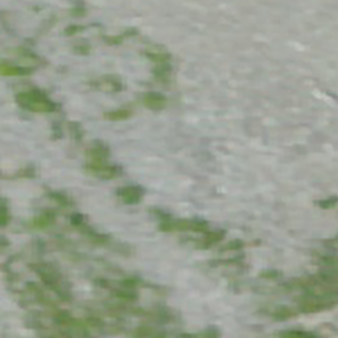
Label: other